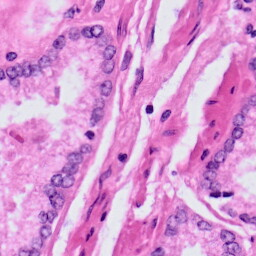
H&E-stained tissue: Prostate